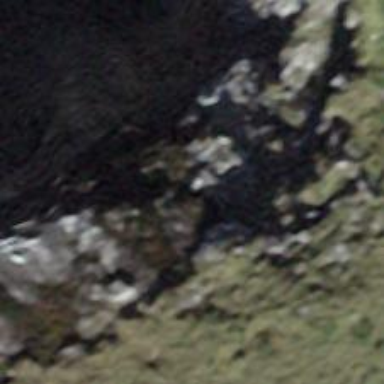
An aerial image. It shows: Natural cliff.